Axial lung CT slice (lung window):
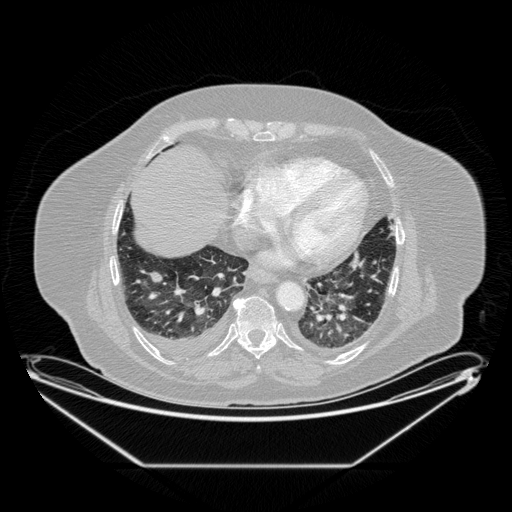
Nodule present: yes
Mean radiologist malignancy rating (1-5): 4.25